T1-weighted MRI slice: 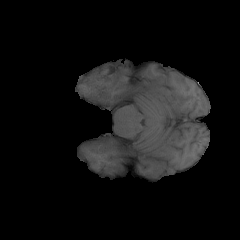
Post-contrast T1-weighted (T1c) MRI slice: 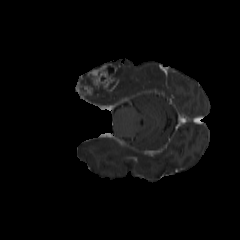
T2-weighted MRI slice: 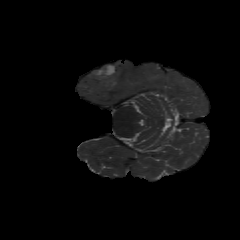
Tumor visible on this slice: yes